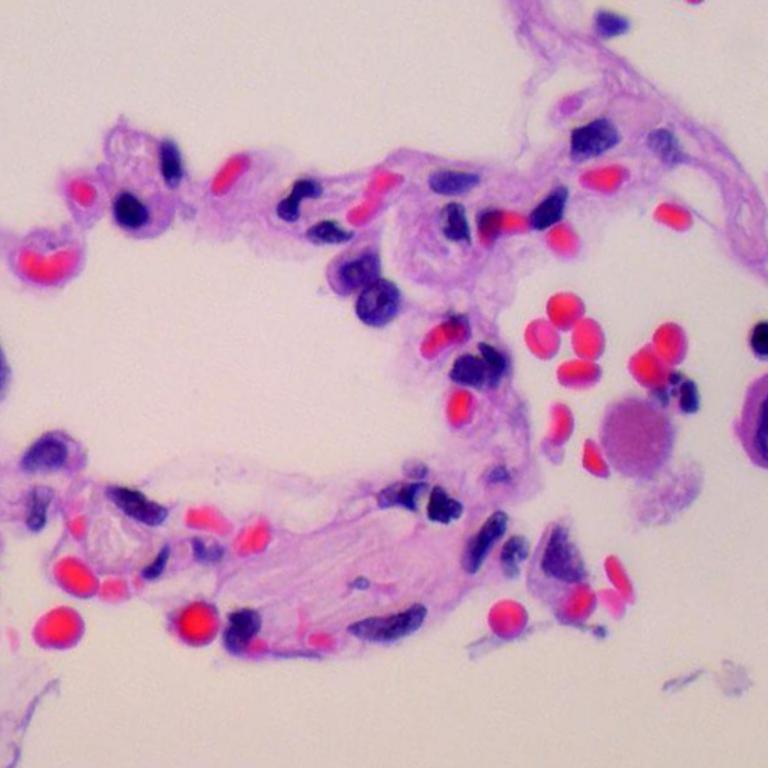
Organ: lung
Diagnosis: benign